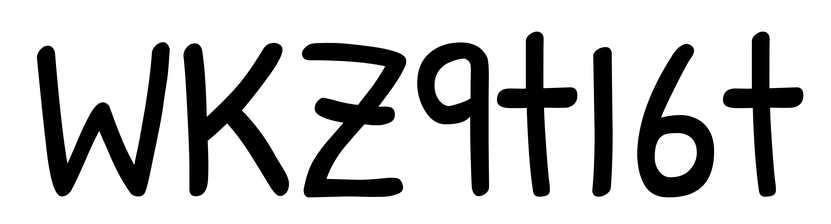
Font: PatrickHand-Regular